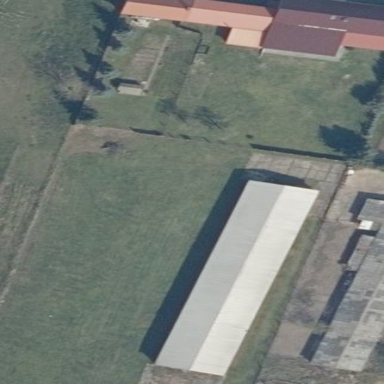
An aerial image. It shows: Gabled grey-colored farm auxiliary building with the roof oriented along its structure.